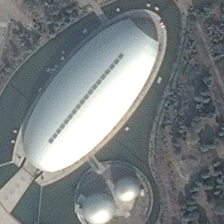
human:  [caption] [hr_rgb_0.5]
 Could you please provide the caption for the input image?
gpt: many green trees are around a pond with a circle center building in it .

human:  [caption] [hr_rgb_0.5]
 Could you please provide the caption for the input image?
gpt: many green trees are around a pond with a circle center building in it .

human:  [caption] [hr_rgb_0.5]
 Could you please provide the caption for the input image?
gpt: many green trees are around a pond with a circle center building in it .

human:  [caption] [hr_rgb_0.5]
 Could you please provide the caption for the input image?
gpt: many green trees are around a pond with a circle center building in it .

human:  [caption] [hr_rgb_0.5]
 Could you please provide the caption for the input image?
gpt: many green trees are around a pond with a circle center building in it .